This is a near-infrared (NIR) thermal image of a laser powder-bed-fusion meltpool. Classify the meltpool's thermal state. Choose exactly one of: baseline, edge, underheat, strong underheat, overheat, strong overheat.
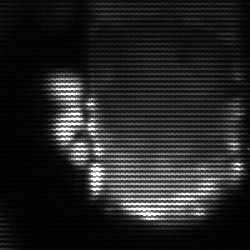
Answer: baseline